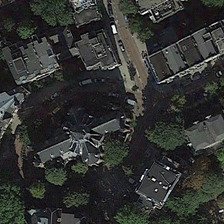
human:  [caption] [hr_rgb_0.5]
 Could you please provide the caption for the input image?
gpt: a church is surrounded by many buildings and green trees .

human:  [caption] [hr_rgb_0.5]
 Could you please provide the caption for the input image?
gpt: a church is surrounded by many buildings and green trees .

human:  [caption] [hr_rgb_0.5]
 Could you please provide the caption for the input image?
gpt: a church is surrounded by many buildings and green trees .

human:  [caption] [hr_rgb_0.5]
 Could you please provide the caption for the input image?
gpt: a church is surrounded by many buildings and green trees .

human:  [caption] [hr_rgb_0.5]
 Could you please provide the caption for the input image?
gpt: a church is surrounded by many buildings and green trees .